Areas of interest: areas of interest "Cultural Palace"
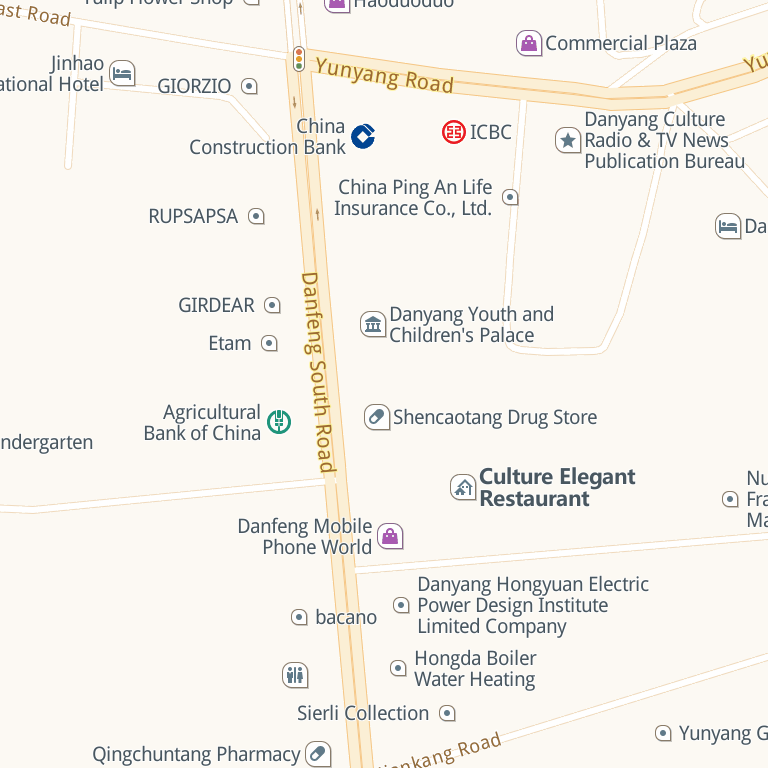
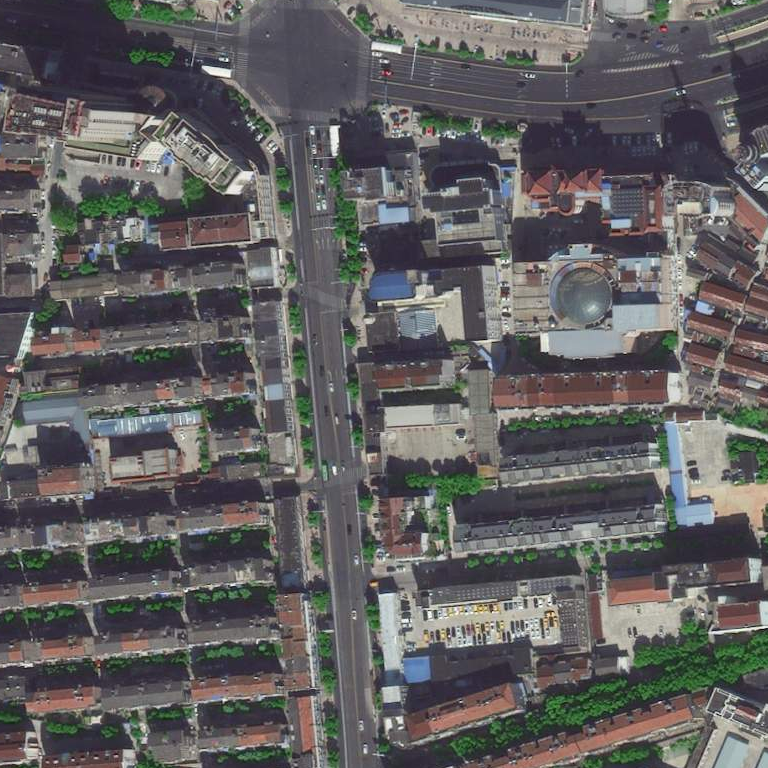